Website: home-depot
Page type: delivery-shipping
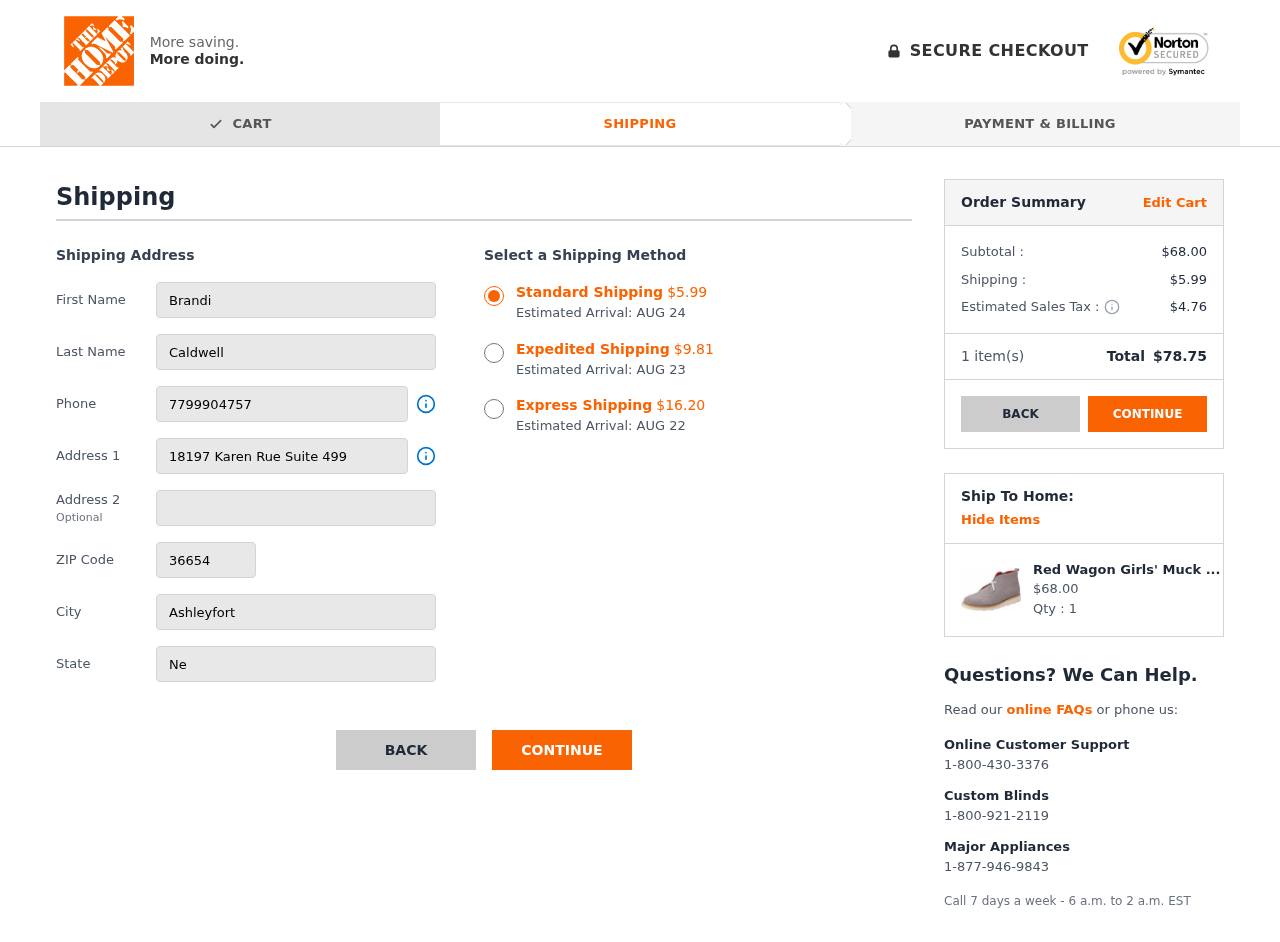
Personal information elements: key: PII_CITY
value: Ashleyfort
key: PII_FIRSTNAME
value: Brandi
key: PII_LASTNAME
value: Caldwell
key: PII_PHONE
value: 7799904757
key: PII_POSTCODE
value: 36654
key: PII_STATE
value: Nevada
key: PII_STREET
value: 18197 Karen Rue Suite 499
Product elements: key: PRODUCT1_NAME
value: Red Wagon Girls' Muck Desert Boots, Grey, 8 us
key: PRODUCT1_PRICE
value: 68
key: PRODUCT1_QUANTITY
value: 1
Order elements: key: ORDER_SHIPPING_COST_STANDARD
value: $5.99
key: ORDER_DELIVERY_DATE
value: AUG 24
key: ORDER_SHIPPING_COST_EXPEDITED
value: $9.81
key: ORDER_DELIVERY_DATE_EXPEDITED
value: AUG 23
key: ORDER_SHIPPING_COST_EXPRESS
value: $16.20
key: ORDER_DELIVERY_DATE_EXPRESS
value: AUG 22
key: ORDER_SUBTOTAL
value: $68.00
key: ORDER_SHIPPING_COST
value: $5.99
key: ORDER_TAX
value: $4.76
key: ORDER_NUM_ITEMS
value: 1
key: ORDER_TOTAL
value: $78.75